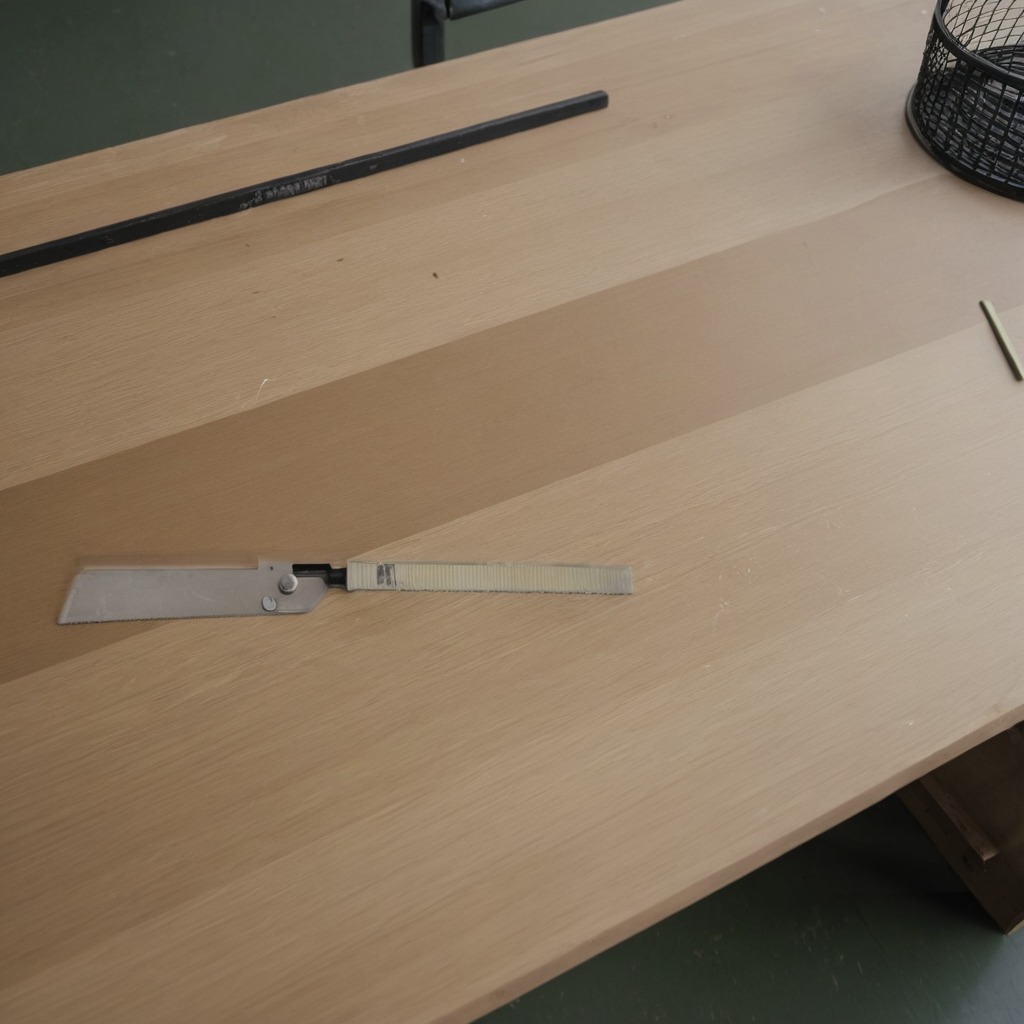
A metal saw is lying on the workbench inside a coastal fishing gear workshop.